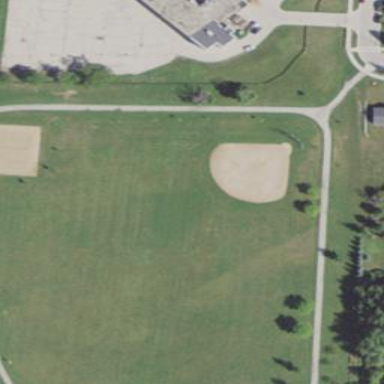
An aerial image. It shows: Baseball pitch for leisure land activities.